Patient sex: F
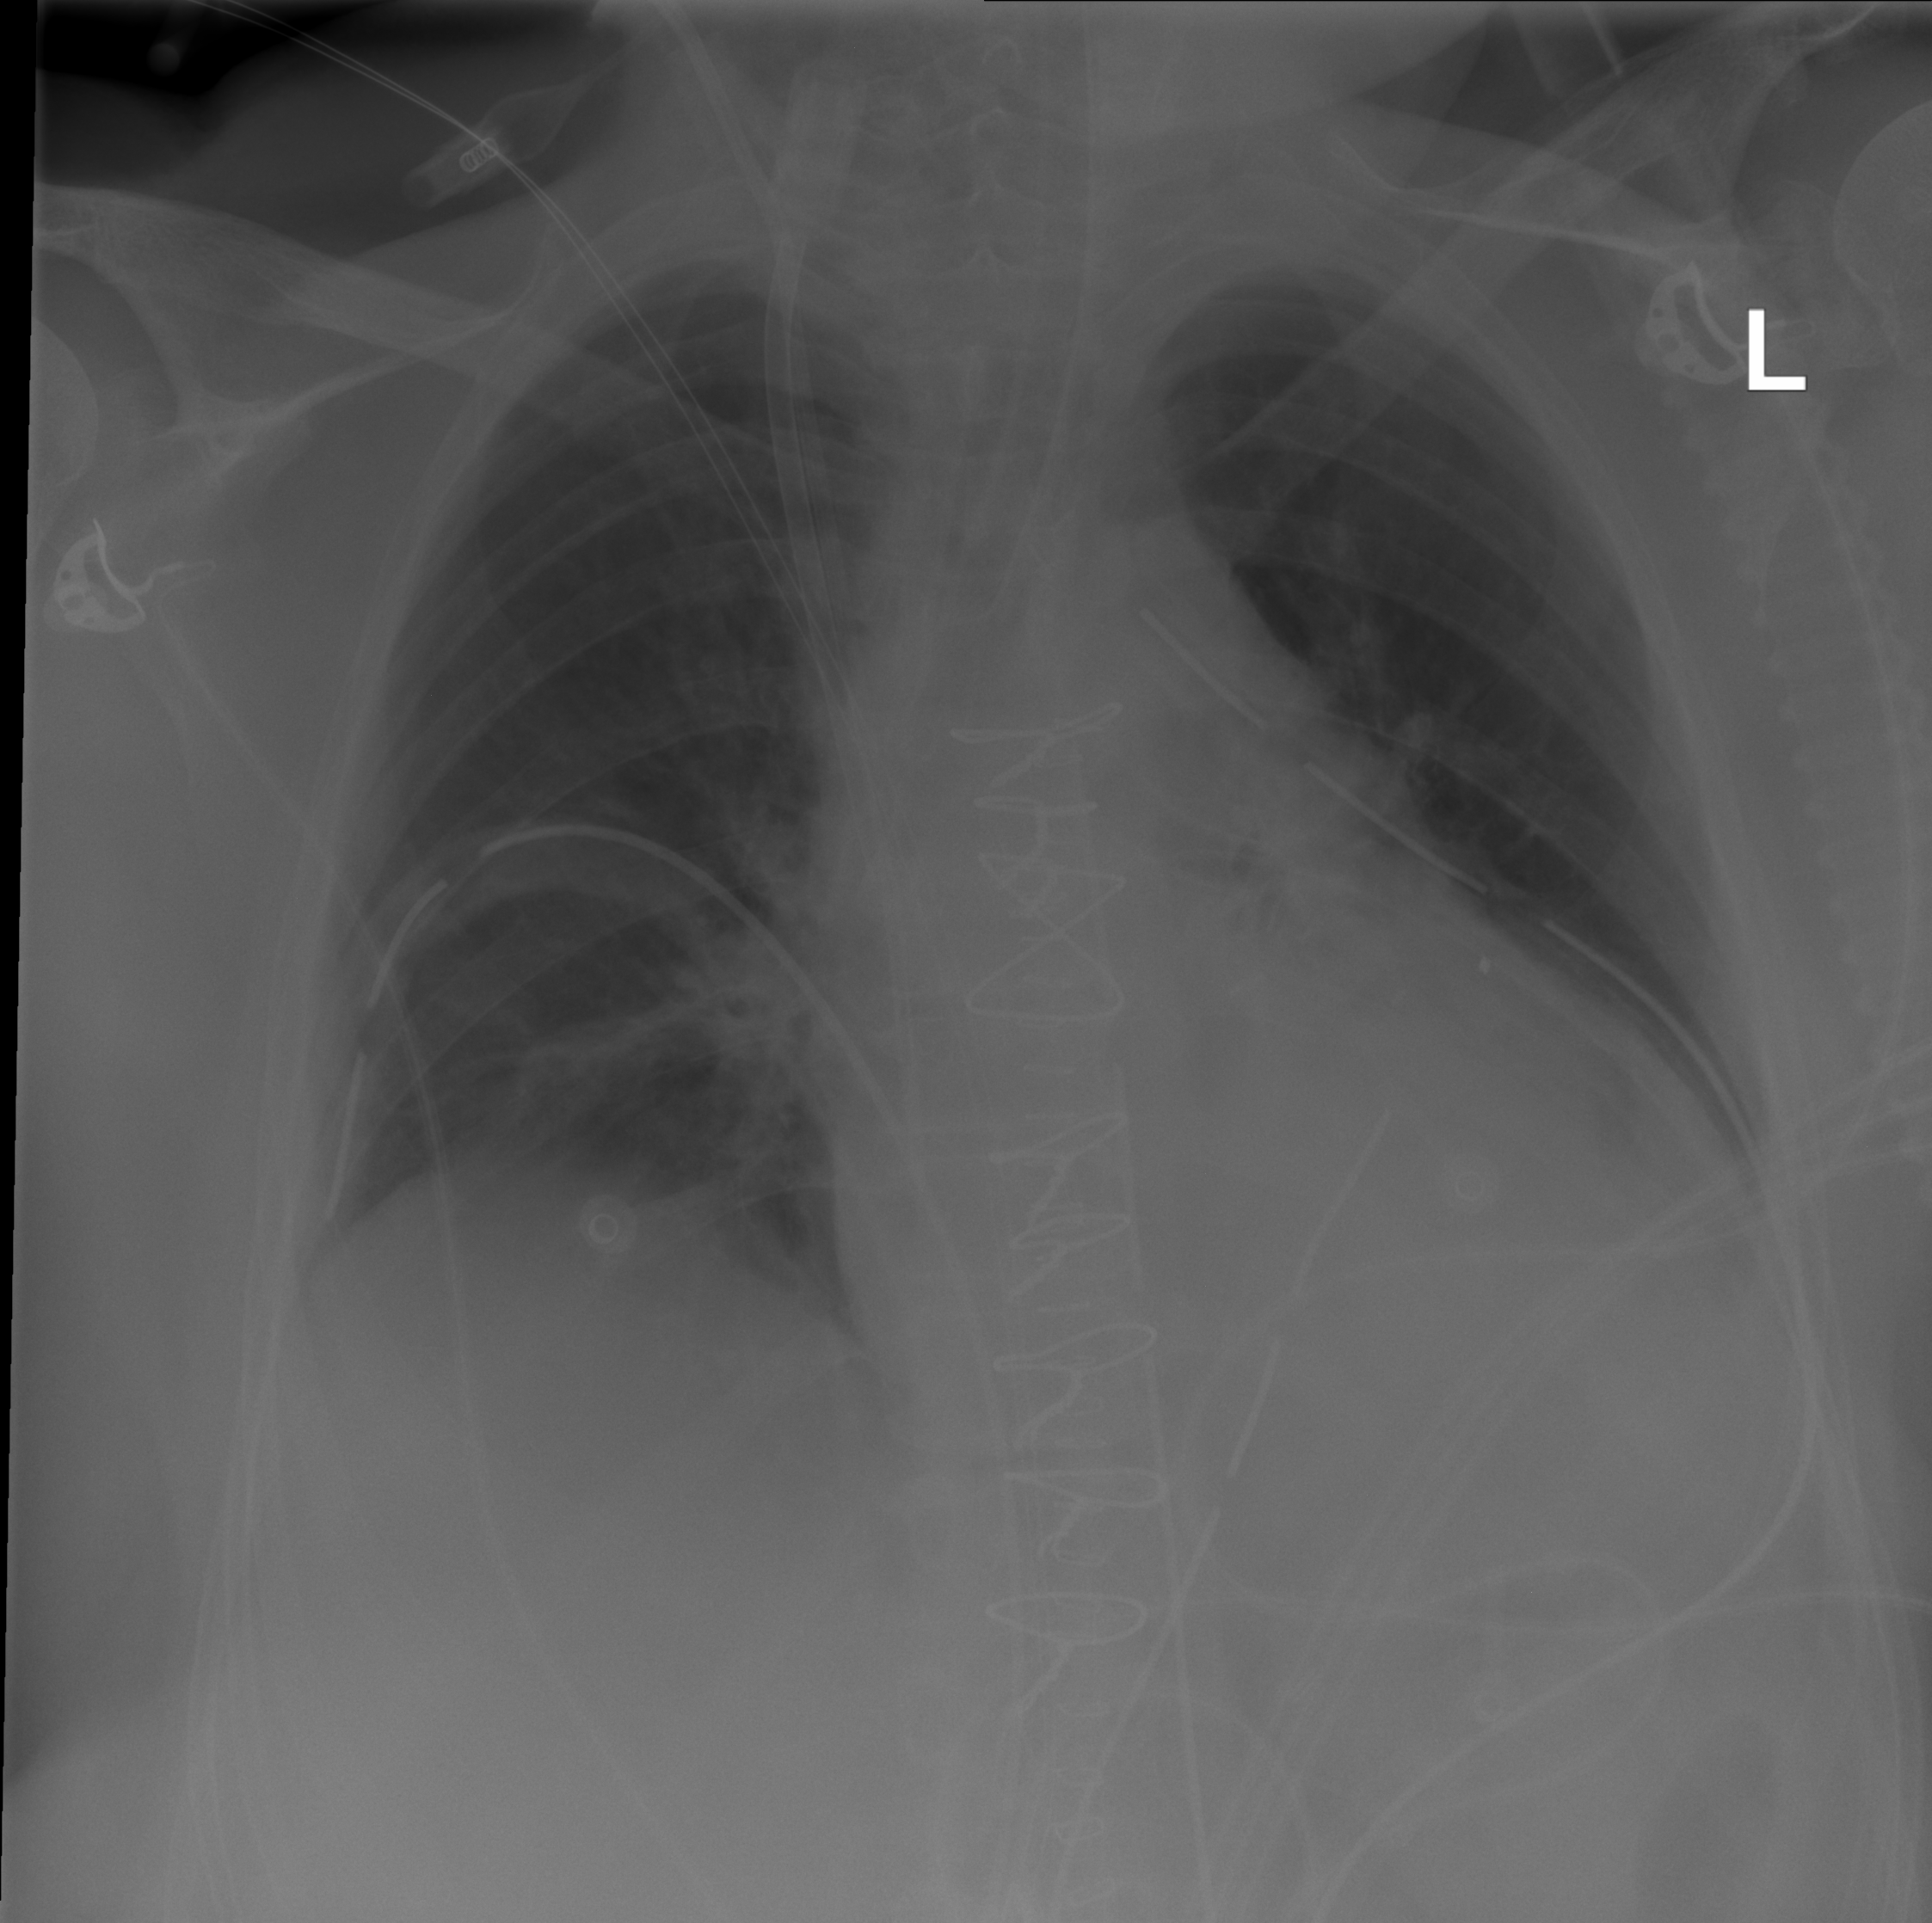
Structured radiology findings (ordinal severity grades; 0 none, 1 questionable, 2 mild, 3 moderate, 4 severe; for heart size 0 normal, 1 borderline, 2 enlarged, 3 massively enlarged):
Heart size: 2
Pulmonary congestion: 0
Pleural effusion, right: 2
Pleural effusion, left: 0
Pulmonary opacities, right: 0
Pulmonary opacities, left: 0
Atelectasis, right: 2
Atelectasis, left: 2